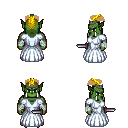
a pixel art fantasy rpg character, male body template, orc, green skin, underdress, teal pants, blonde short mohawk hairstyle, iron tiara, white cloth bandages, gold boots, dagger, four views (front, back, left, right), 2x2 character sprite sheet, small pixel art, hard edges, no anti-aliasing